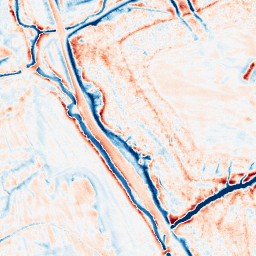
Category: edge_preserving
Decomposition family: guided
Decomposition parameters: radius: 4
eps: 0.01
Upsampling method: cubic_catmull_rom
Upsampling parameters: scale: 8
Upsampling scale: 8